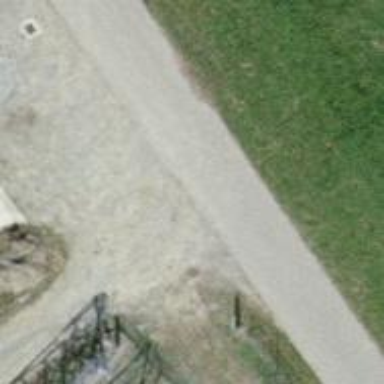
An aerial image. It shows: Asphalt track with grade1 tracktype.